Field crop: maize
Growth stage: 2
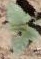
Species: datura